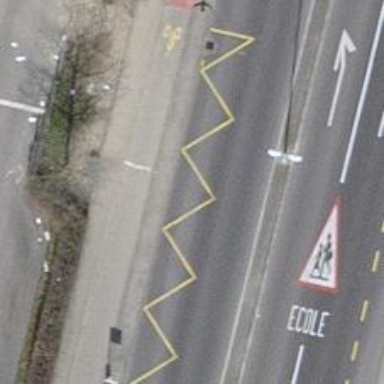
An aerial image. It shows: Bus stop with designated stop position for public transport.